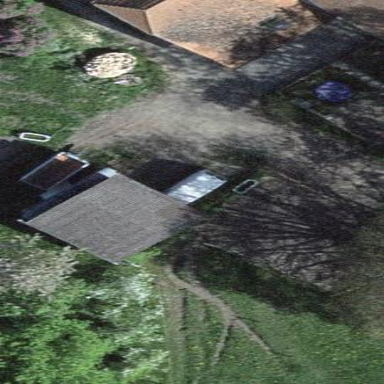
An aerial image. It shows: Garage.